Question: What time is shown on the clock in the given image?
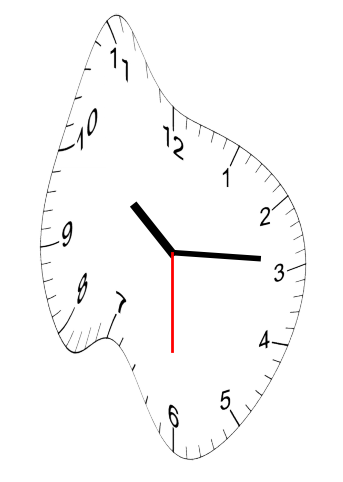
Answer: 10:14:30